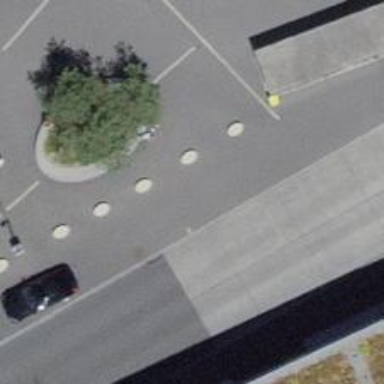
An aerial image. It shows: Bus stop with sheltered platform for public transport.